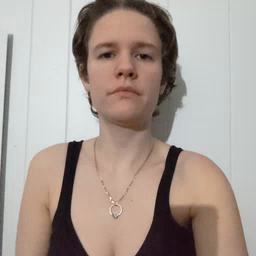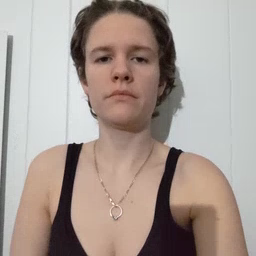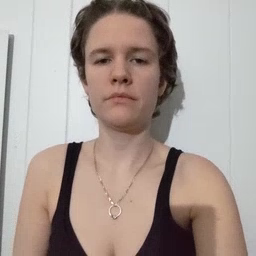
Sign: like